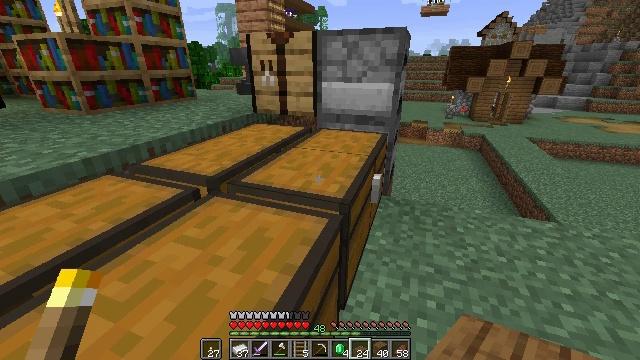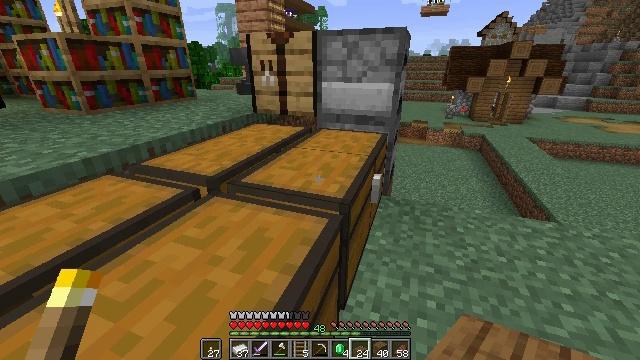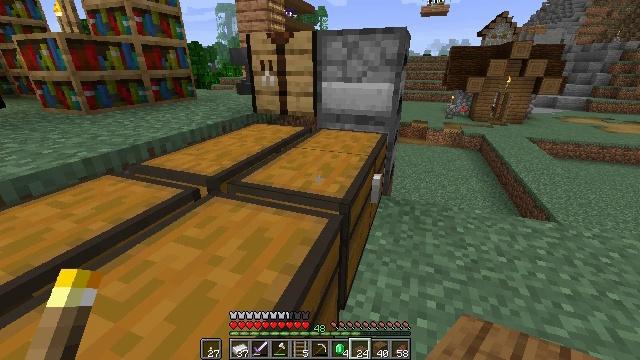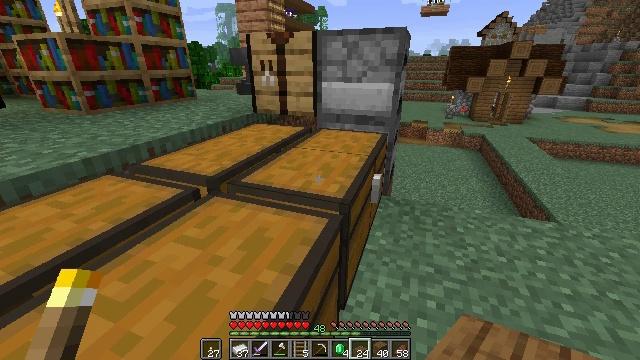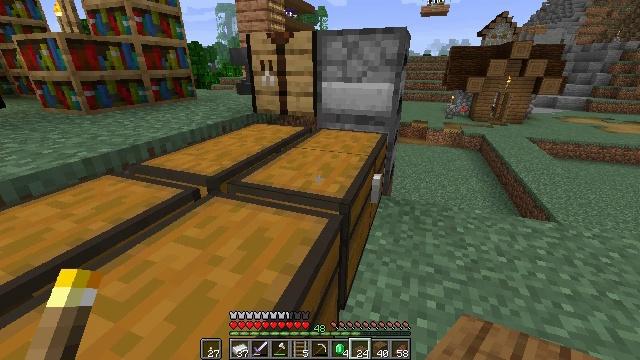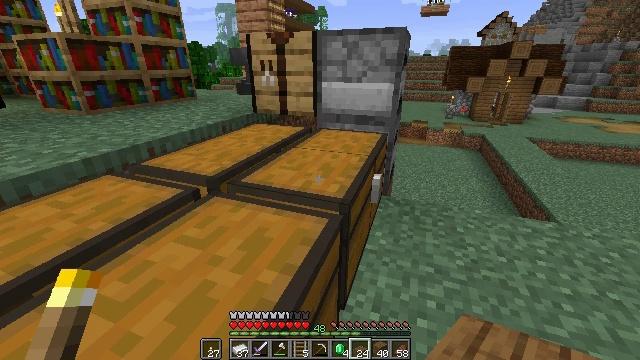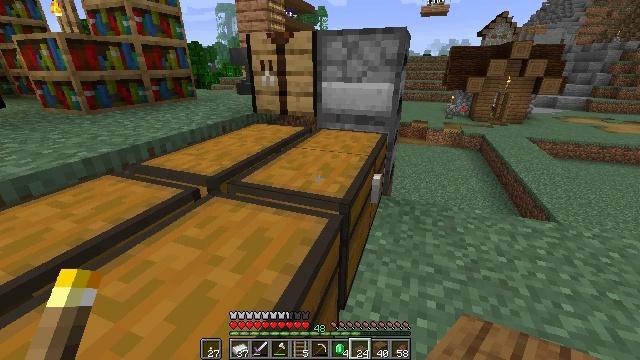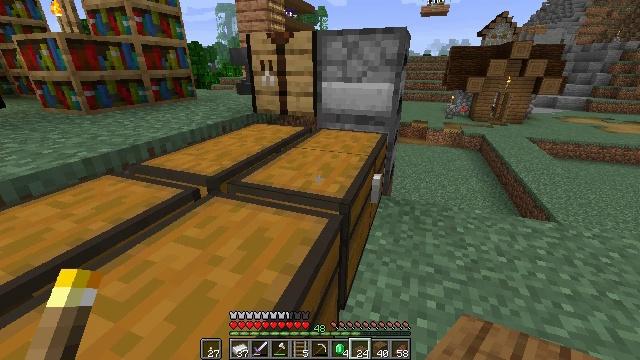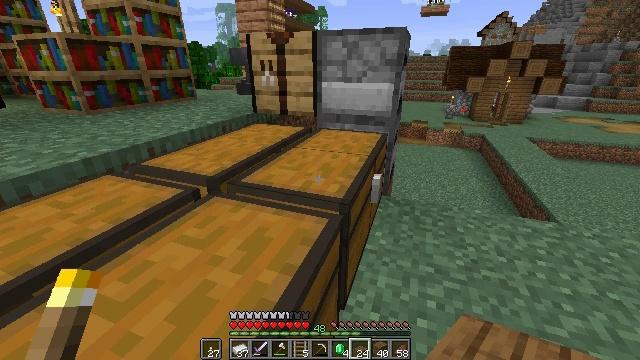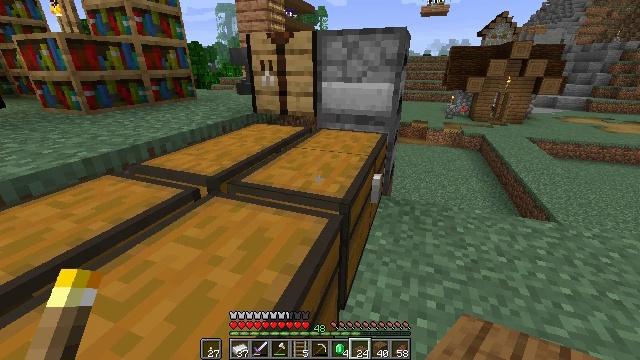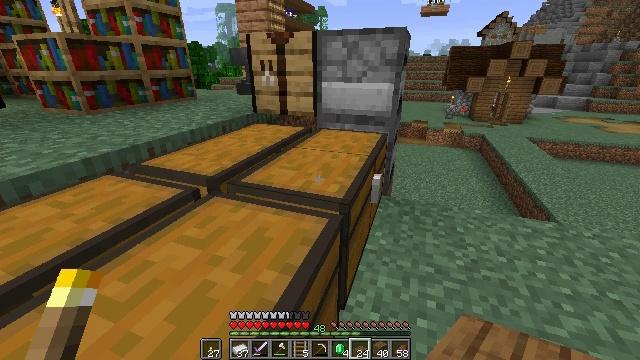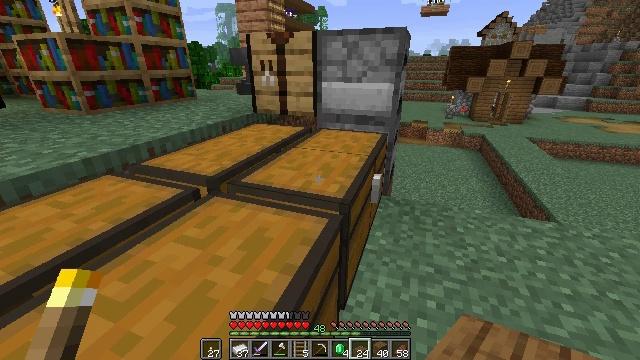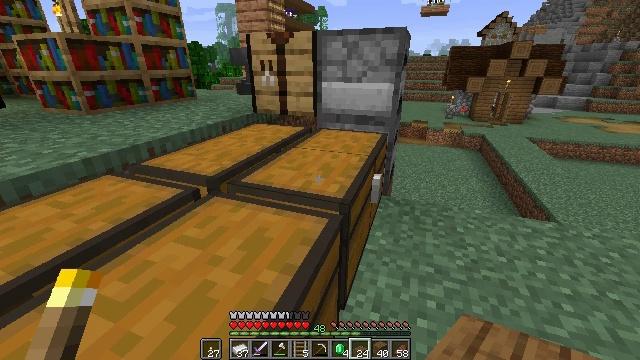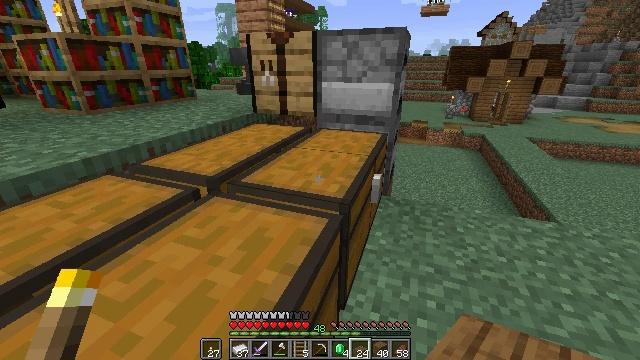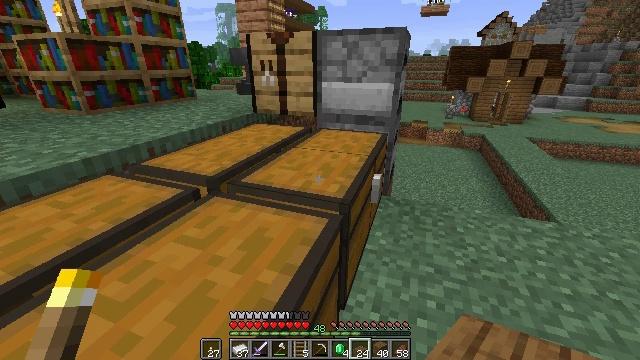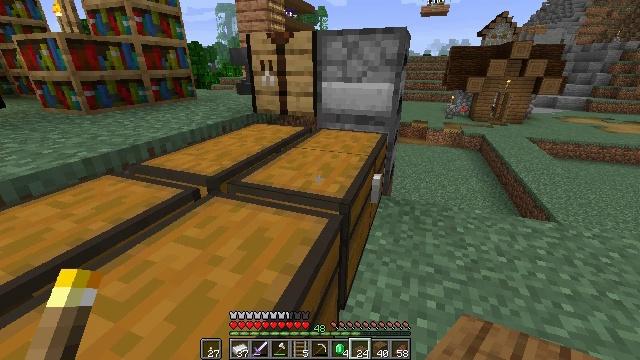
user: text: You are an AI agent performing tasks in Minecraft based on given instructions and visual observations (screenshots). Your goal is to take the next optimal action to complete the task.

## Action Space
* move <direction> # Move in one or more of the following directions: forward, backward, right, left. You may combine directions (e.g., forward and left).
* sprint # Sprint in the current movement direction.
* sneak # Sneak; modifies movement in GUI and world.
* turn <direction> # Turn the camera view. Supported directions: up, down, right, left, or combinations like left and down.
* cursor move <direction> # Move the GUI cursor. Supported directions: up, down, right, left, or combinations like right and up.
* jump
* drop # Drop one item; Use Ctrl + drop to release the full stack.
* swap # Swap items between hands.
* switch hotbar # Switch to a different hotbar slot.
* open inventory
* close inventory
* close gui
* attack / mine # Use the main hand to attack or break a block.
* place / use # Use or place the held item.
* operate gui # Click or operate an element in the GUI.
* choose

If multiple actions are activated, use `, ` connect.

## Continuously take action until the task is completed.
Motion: motion action
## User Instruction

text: Drop a spruce slab.
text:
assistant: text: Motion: no_op
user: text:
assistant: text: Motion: no_op
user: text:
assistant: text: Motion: no_op
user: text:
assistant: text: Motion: no_op
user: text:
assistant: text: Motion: no_op
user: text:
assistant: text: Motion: no_op
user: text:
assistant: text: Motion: no_op
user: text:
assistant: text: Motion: no_op
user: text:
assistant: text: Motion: no_op
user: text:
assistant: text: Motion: no_op
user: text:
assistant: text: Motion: no_op
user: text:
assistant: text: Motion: no_op
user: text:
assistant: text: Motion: no_op
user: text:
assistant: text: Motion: no_op
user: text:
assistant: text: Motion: no_op
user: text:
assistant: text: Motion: no_op
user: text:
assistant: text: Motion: no_op
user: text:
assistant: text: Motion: no_op
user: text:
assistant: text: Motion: no_op
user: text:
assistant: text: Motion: no_op
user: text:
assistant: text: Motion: no_op
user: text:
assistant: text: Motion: no_op
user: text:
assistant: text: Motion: no_op
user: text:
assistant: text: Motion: no_op
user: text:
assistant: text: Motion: no_op
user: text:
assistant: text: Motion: no_op
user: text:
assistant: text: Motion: no_op
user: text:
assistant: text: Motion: no_op
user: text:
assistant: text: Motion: no_op
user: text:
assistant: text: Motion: no_op